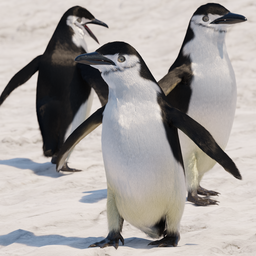
Label: animals